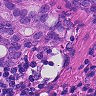
Metastatic tissue present: yes